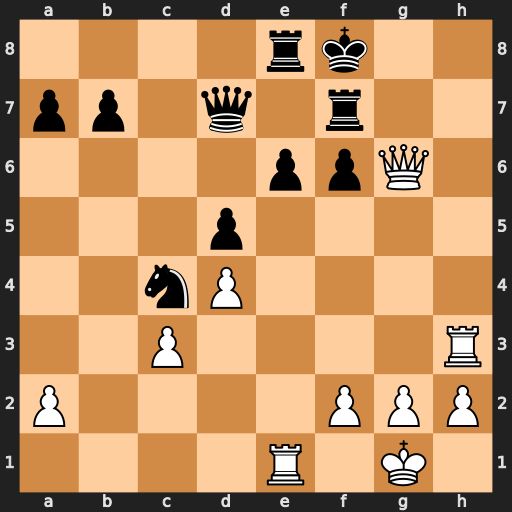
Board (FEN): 4rk2/pp1q1r2/4ppQ1/3p4/2nP4/2P4R/P4PPP/4R1K1
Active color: w
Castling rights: -
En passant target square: -
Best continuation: Rh8+ Ke7 Qxf7+ Kxf7 Rh7+ Kg6 Rxd7